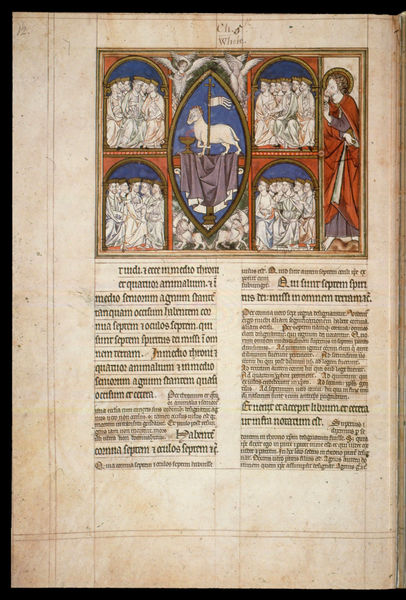
Titel: Douce Apokalypse (Apokalypse in französischer und lateinischer Prosa mit französischen und lateinischen Glossen)
Institution: Oxford, Bodleian Library
Schlagwörter: blau, flügel, gott, mann, umhang, frauen, menschen, fenster, männer, weiss, zeichnung, hund, rot, tuch, bild, gold, kelch, pferd, engel, schrift, bilder, fahne, blut, lamm, schaf, buch, tauben, seite, text, initiale, sieg, altar, buchseite, heiligenschein, gotisch, christus, jesus, mittelalter, heiliger, könige, löwe, heilige, schriftstück, miniatur, handschrift, heiligenbild, latein, lateinisch, kolumne, lau, markus, mandorla, buchmalerei, verso, jungfrauen, lamm gottes, evangelisten, opferlamm, codex, lukas, gottes, mangel, blut christi, illumination, evangelistensymbole, bung, zweispaltig, recto, satzspiegel, versus, engle, hierten, seraphine, bibielschrift